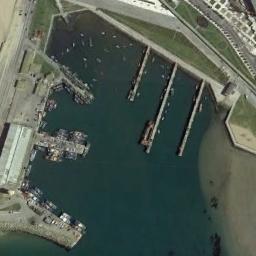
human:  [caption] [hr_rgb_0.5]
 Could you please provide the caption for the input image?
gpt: The harbor has lots of neatly docked boats and the color of the waters is blue .

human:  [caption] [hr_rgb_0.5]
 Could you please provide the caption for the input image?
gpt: There are a number of ships moored on the sea next to the harbor surrounded by parking lots and lawns, And many empty spaces remain .

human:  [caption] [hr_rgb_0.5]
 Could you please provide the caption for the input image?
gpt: There are numerous ships of different shapes and sizes in the harbor .

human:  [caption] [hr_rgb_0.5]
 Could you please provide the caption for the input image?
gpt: Harbor ships come in all shapes and sizes .

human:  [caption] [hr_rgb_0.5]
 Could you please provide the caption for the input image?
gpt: There are some green lawns around the harbor with some ships .